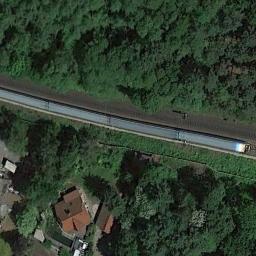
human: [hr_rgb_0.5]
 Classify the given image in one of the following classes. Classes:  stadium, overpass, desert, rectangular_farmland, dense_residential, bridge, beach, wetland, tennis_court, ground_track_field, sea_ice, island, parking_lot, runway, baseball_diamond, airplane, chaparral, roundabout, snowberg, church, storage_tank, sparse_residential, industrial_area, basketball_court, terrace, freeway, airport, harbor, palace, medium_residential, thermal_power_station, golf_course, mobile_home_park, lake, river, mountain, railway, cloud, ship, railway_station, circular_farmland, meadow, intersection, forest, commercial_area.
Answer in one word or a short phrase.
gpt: railway